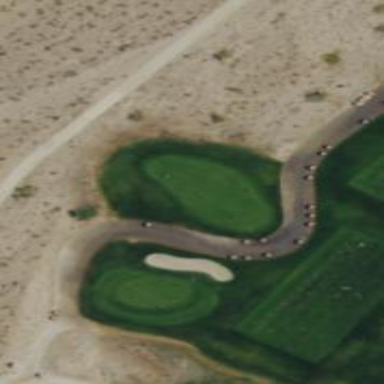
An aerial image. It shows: Golf rough area.